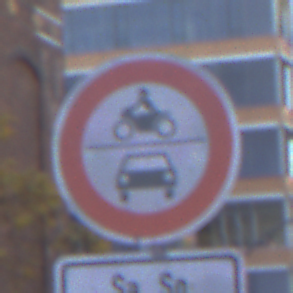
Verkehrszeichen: VerbotKraftfahrzeuge
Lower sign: ZeitangabenMitBeschraenkungAufWochentage9
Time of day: SunriseSunset
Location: Outdoor (Urban)
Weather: Clear
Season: NotSpecified
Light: Natural